Question: I've seen terminal apps, such as vim, that when used fill the whole screen and then disappear entirely when they are quit, i.e. they do not simply print into the current terminal "space":

I was wondering how in C# I can accomplish this.
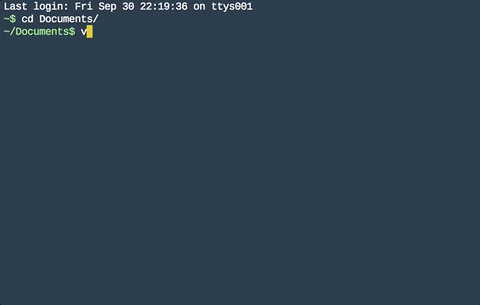
Answer: The program uses the feature of the terminal (originally xterm, but others).
vim is using the terminal description, which includes escape sequences for starting and ending the use of cursor-addressing. Mostly (for xterm and imitators) that switches to/from the alternate screen, saving/restoring the cursor position in the normal screen. Not all terminal descriptions use the feature.
A history of the feature is given in the xterm FAQ <URL>
'''
smcup=\E7\E[?47h, rmcup=\E[2J\E[?47l\E8,
'''
(where '\E' is the ASCII escape character ''), and the <URL> is
'''
smcup=\E7\E[?1049h, rmcup=\E[?1049l
'''
Referring to <URL>, this probably will work for '\E7\E[?47h':
'''
System.Console.Write("7[?47h")
'''
The '\E' becomes ''. Similarly, for '\E[2J\E[?47l\E8', you could write
'''
System.Console.Write("[?47l8")
'''
Further reading:
- <URL>